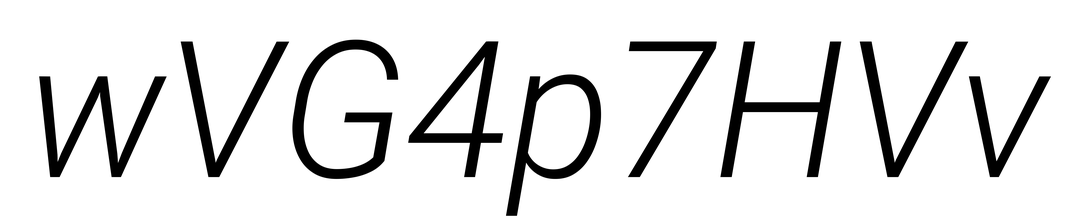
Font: Roboto-Italic_Light_Italic